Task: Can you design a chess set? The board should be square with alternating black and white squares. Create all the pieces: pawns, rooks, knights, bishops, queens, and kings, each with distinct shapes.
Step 2175:
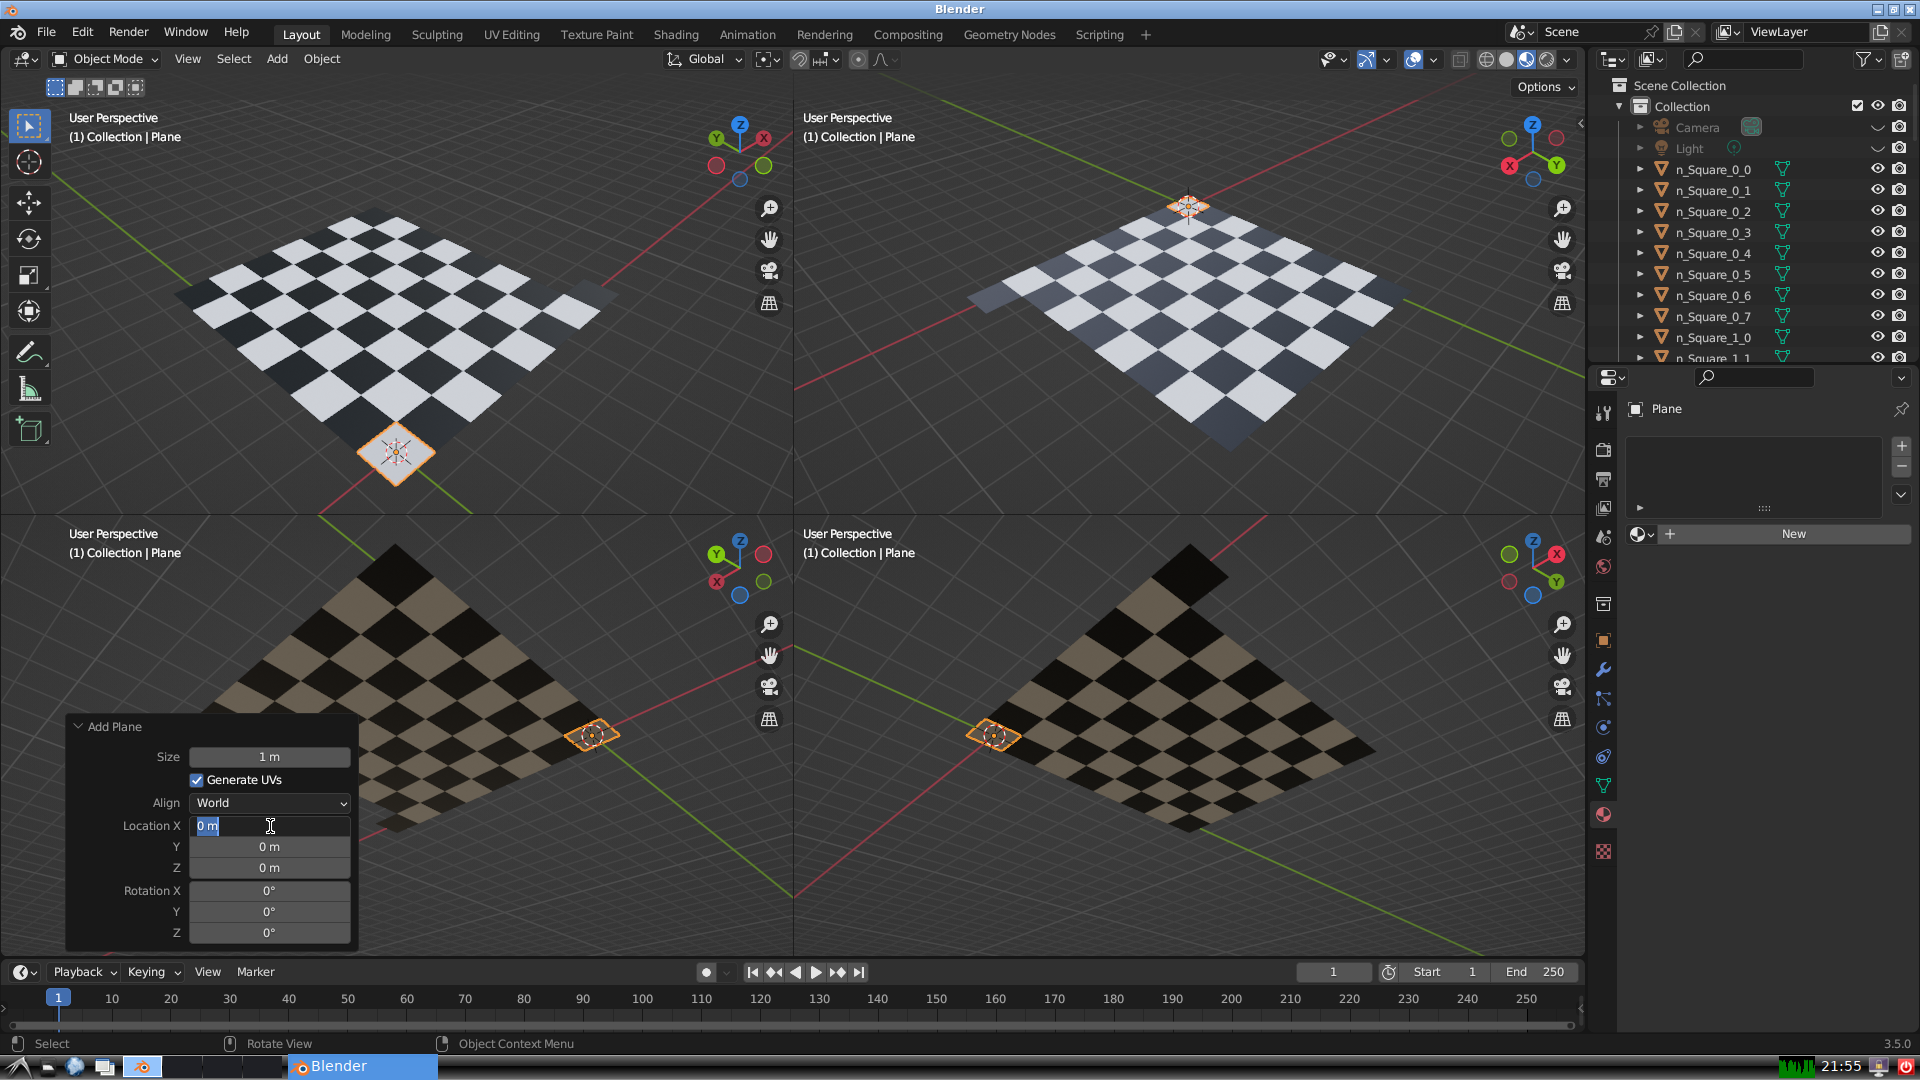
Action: input_text: 7.0